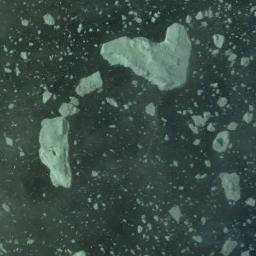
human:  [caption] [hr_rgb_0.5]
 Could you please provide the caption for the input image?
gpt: There are many ice on the light green sea .

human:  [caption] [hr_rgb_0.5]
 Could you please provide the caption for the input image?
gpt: The sea is surrounded by sea ice .

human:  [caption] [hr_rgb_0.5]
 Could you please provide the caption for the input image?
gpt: Several large ice cubes of various sizes and surrounding small pieces of ice float on the deep blue sea .

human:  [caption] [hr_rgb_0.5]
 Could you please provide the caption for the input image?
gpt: A lot of small pieces of sea ice and some ice hummocks float in the deep blue sea .

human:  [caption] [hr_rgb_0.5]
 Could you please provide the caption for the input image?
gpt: There are many pieces of sea ice .